Question: I have a ListView with custom Item view. The item layout consists of ImageView, 3xTextViews, and 3x small ImageView (code below). The problem is that I want the all ImageViews to be always visible and force TextViews to adjust their widths and the texts to break into multiline correctly. Here is how it looks like:

Below is the layout item xml:
'''
<LinearLayout xmlns:android="http://schemas.android.com/apk/res/android" android:layout_height="wrap_content" android:id="@+id/linearLayout1" android:layout_width="fill_parent">
<ImageView android:layout_width="85dp" android:layout_height="85dp" android:id="@+id/imageView1" ></ImageView>
<LinearLayout android:layout_height="match_parent" android:id="@+id/linearLayout2" android:layout_width="wrap_content" android:orientation="vertical" android:paddingLeft="3dp">
<TextView android:text="aa24324234" android:id="@+id/textView1" android:layout_width="wrap_content" android:layout_height="wrap_content" android:textStyle="bold" android:textColor="@android:color/primary_text_dark"></TextView>
<TextView android:text="bb22222" android:id="@+id/textView2" android:layout_width="wrap_content" android:layout_height="wrap_content" android:textStyle="italic" ></TextView>
<TextView android:text="ccvvvvbb" android:id="@+id/textView3" android:layout_width="wrap_content" android:layout_height="wrap_content" android:textStyle="italic"></TextView>
</LinearLayout>
<LinearLayout
android:id="@+id/linearLayout3"
android:layout_width="match_parent"
android:layout_height="match_parent"
android:orientation="horizontal"
android:gravity="bottom|right">
<ImageView
android:id="@+id/imageView4"
android:layout_width="24dp"
android:layout_height="24dp"
android:src="@android:drawable/ic_menu_save" />
<ImageView
android:id="@+id/imageView3"
android:layout_width="24dp"
android:layout_height="24dp"
android:src="@android:drawable/ic_lock_lock" />
<ImageView
android:id="@+id/imageView2"
android:layout_width="24dp"
android:layout_height="24dp"
android:src="@android:drawable/ic_lock_lock" />
</LinearLayout>
</LinearLayout>
'''
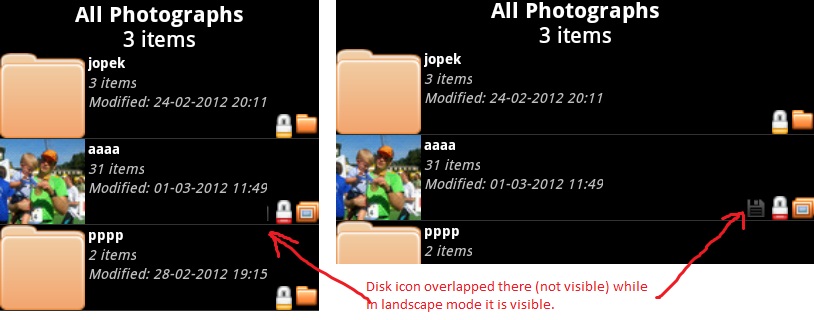
Answer: Try this layout :
'''
<?xml version="1.0" encoding="utf-8"?>
<RelativeLayout xmlns:android="http://schemas.android.com/apk/res/android"
android:id="@+id/linearLayout1"
android:layout_width="fill_parent"
android:layout_height="wrap_content" >
<ImageView
android:id="@+id/imageView1"
android:layout_width="85dp"
android:layout_height="85dp"
android:src="@drawable/ic_launcher" >
</ImageView>
<LinearLayout
android:id="@+id/linearLayout2"
android:layout_width="wrap_content"
android:layout_height="wrap_content"
android:layout_toRightOf="@id/imageView1"
android:orientation="vertical" >
<TextView
android:id="@+id/textView1"
android:layout_width="wrap_content"
android:layout_height="wrap_content"
android:text="Jopek"
android:textColor="@android:color/primary_text_dark"
android:textStyle="bold" >
</TextView>
<TextView
android:id="@+id/textView2"
android:layout_width="wrap_content"
android:layout_height="wrap_content"
android:text="3 items" >
</TextView>
<TextView
android:id="@+id/textView3"
android:layout_width="wrap_content"
android:layout_height="wrap_content"
android:text="Modified: 24-02-2012 20:11 asd asd asd a asdad asd " >
</TextView>
</LinearLayout>
<LinearLayout
android:id="@+id/linearLayout3"
android:layout_width="fill_parent"
android:layout_height="wrap_content"
android:layout_alignParentBottom="true"
android:gravity="right"
android:orientation="horizontal" >
<ImageView
android:id="@+id/imageView4"
android:layout_width="24dp"
android:layout_height="24dp"
android:background="@drawable/ic_launcher" />
<ImageView
android:id="@+id/imageView3"
android:layout_width="24dp"
android:layout_height="24dp"
android:background="@drawable/ic_launcher" />
<ImageView
android:id="@+id/imageView2"
android:layout_width="24dp"
android:layout_height="24dp"
android:background="@drawable/ic_launcher" />
</LinearLayout>
</RelativeLayout>
'''